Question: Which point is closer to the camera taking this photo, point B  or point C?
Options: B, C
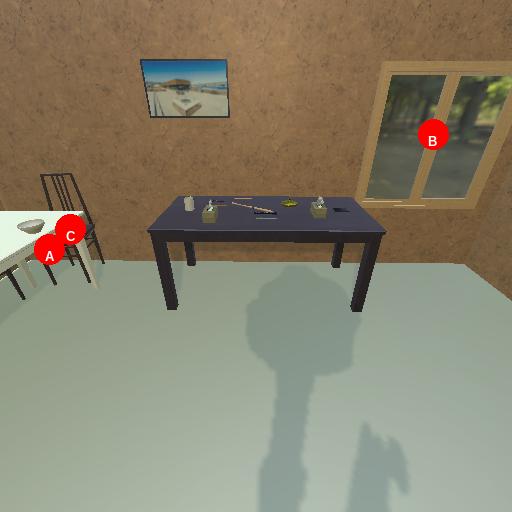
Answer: B